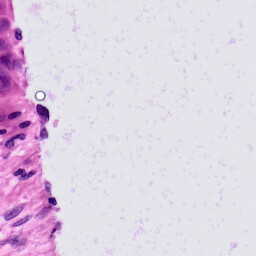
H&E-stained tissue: Skin